Field crop: maize
Growth stage: 2
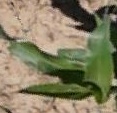
Species: maize